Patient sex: M
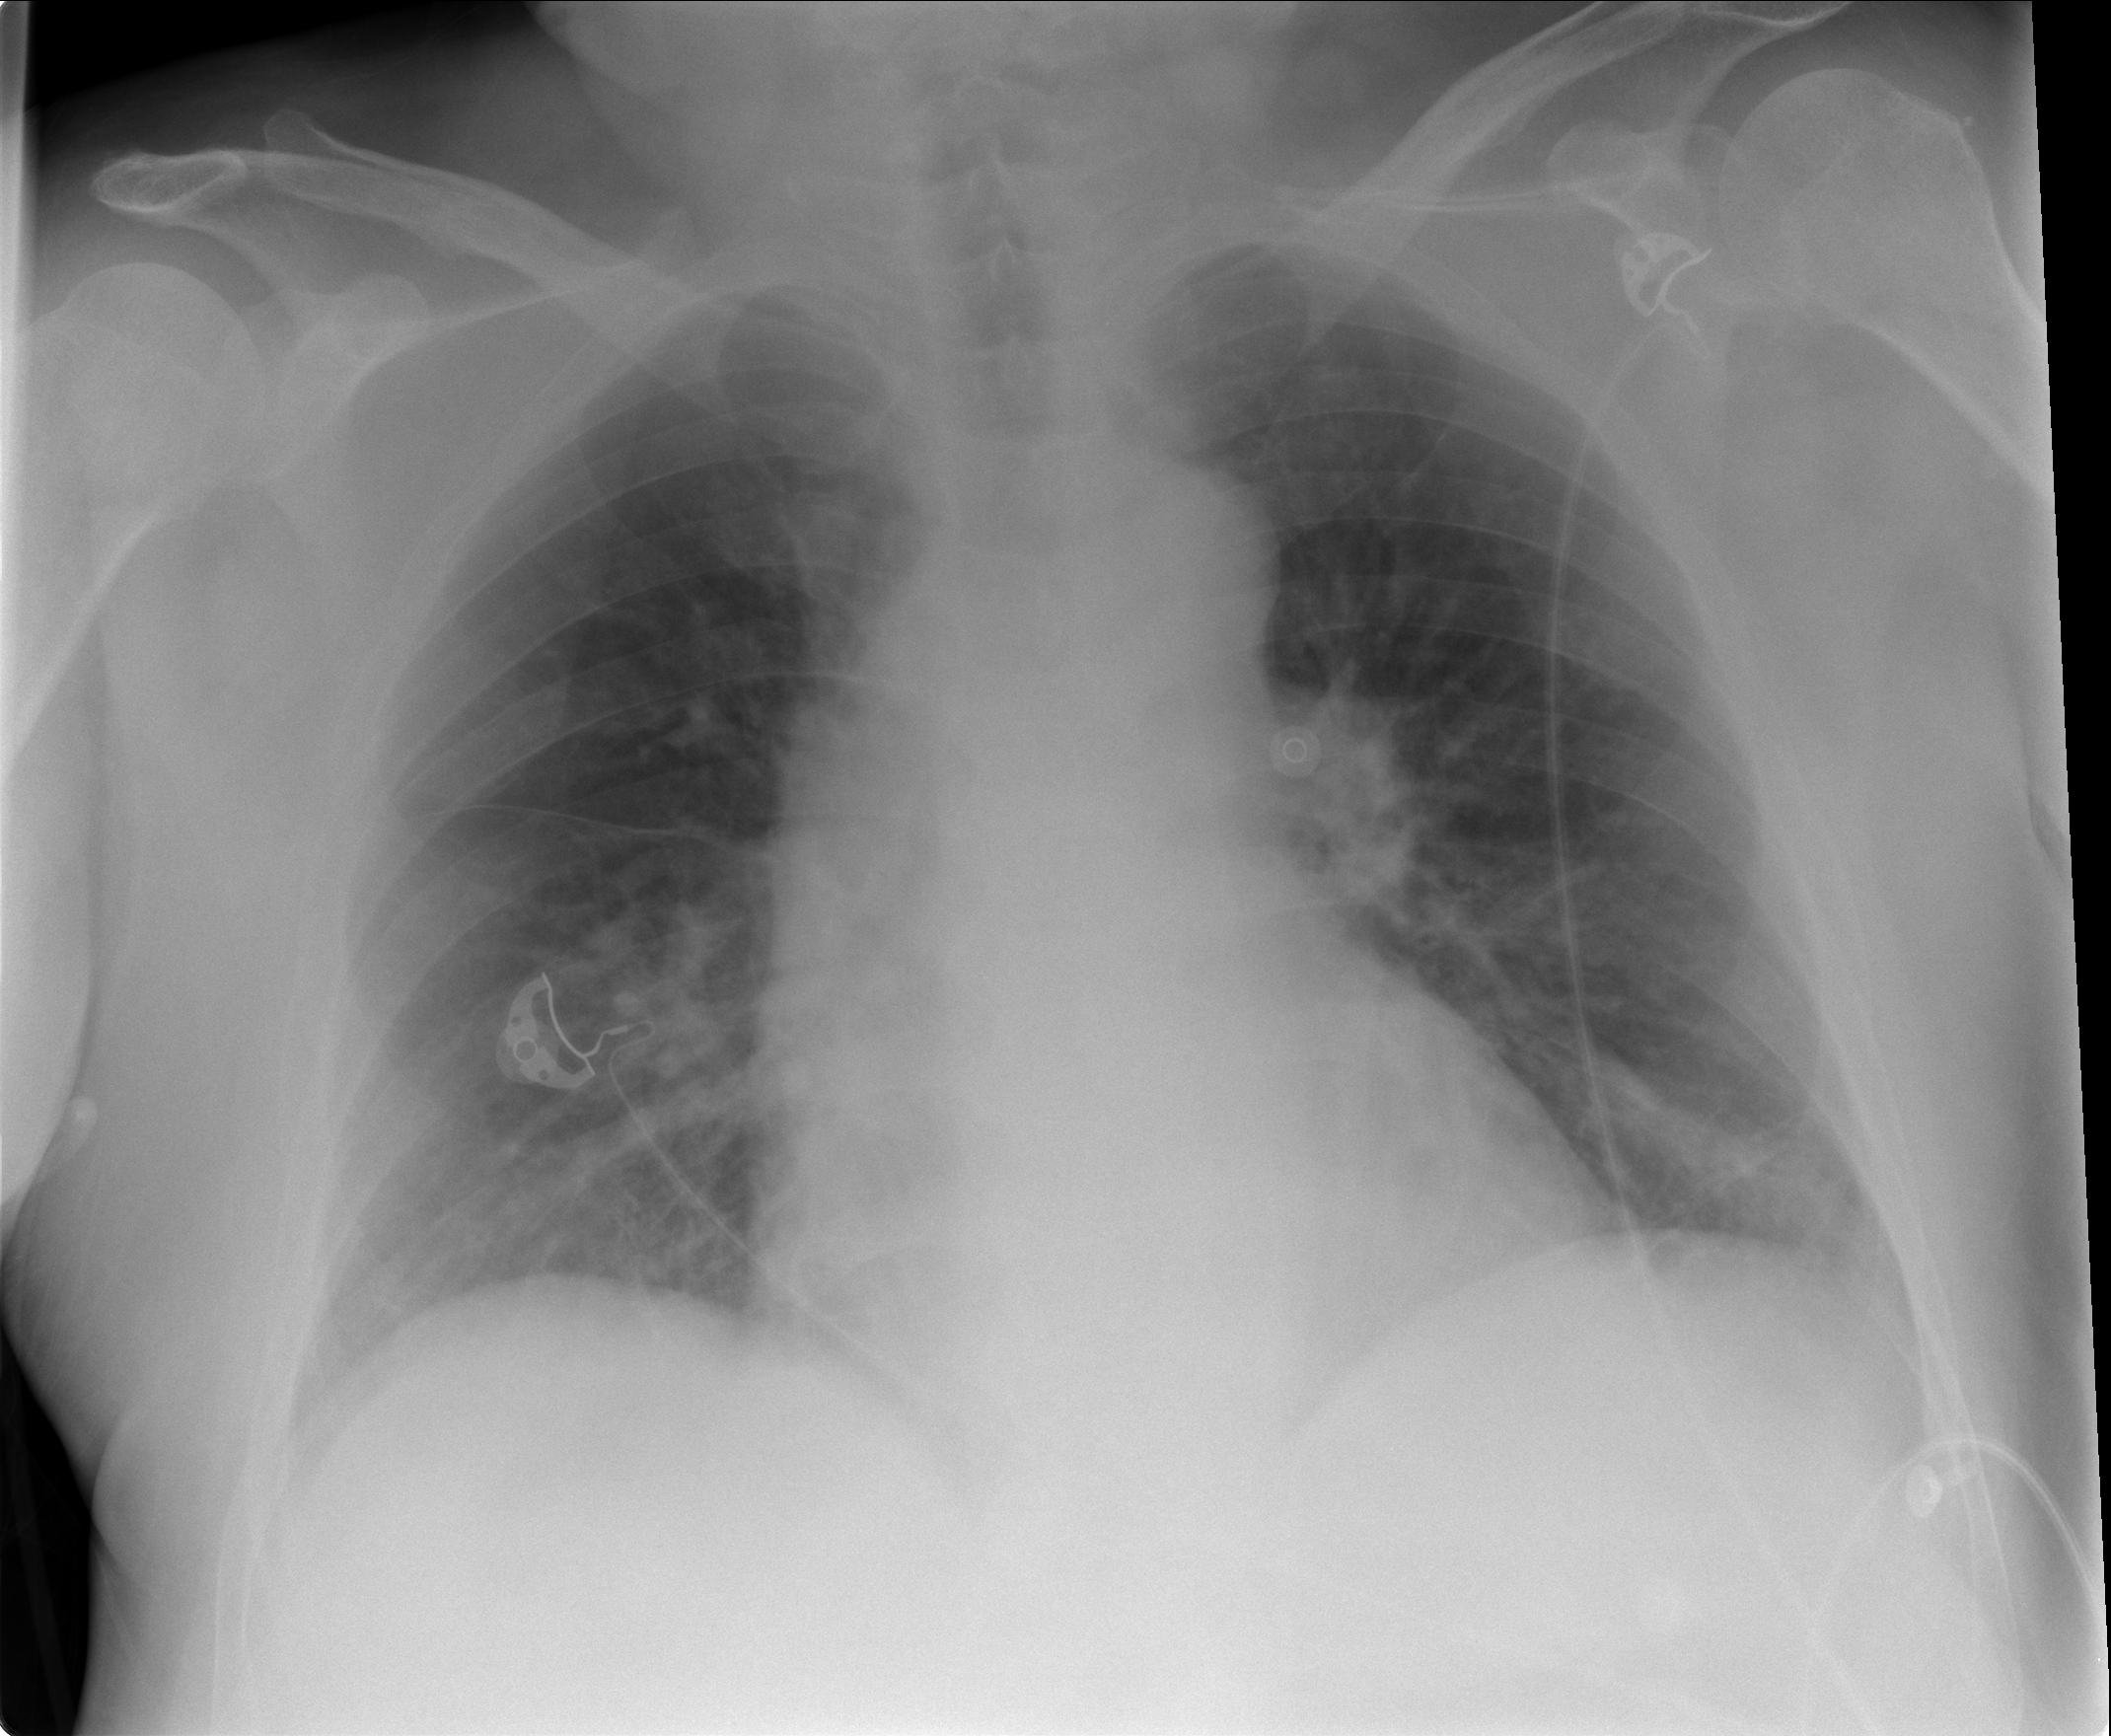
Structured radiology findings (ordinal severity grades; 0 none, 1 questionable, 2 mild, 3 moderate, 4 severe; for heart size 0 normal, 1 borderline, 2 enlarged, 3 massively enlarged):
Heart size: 1
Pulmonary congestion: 2
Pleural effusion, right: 0
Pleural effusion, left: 0
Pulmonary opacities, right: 2
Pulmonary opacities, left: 2
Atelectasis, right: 2
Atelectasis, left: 2